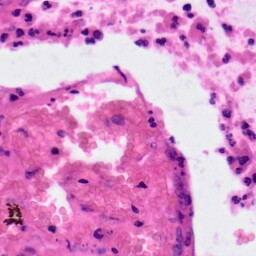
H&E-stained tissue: Colon